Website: home-depot
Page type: address-validator
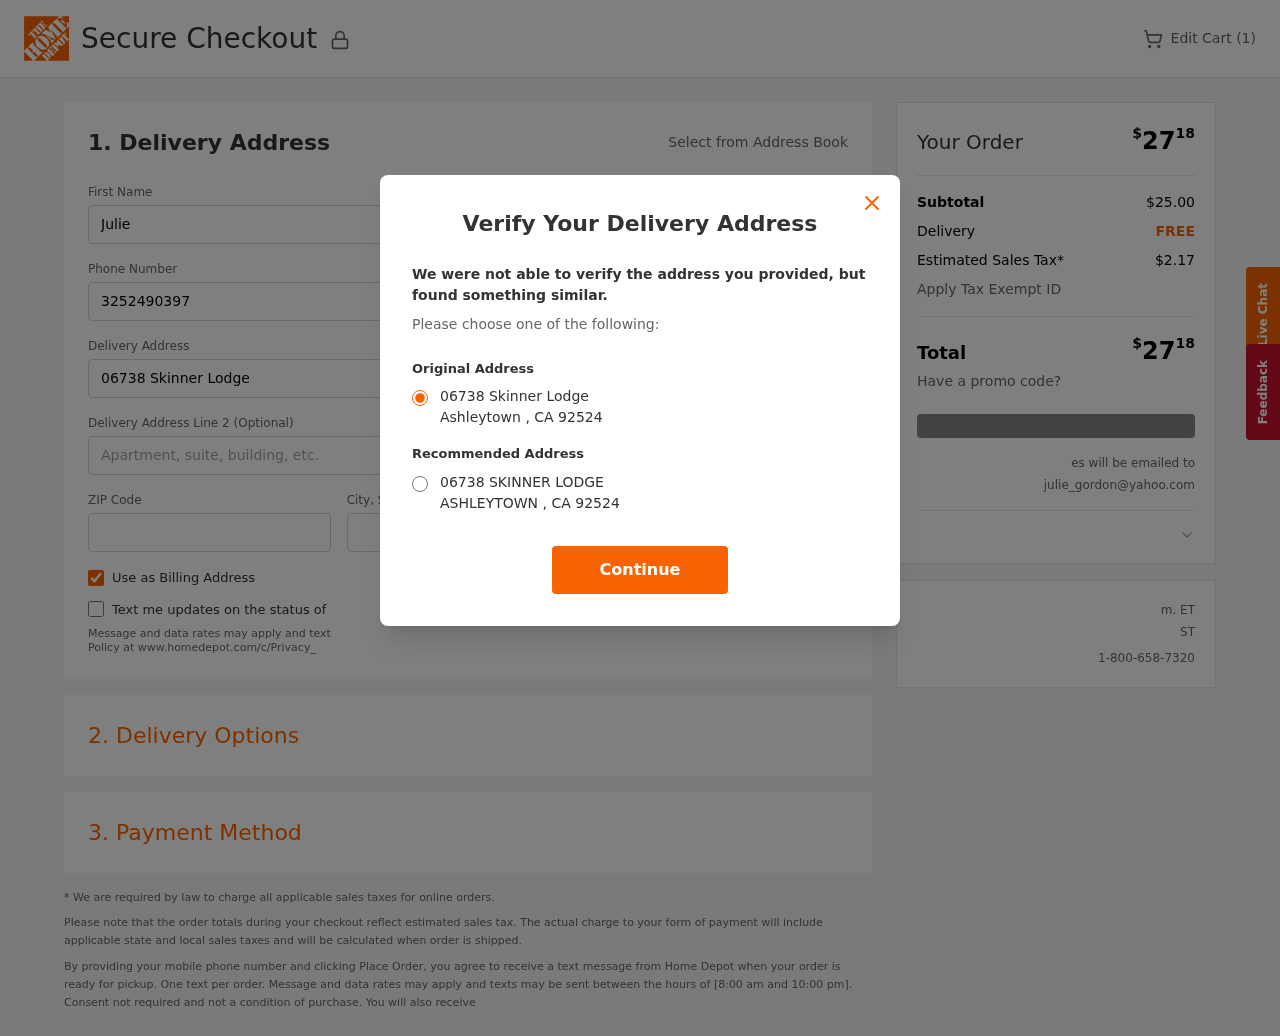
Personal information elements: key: PII_CITY
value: Ashleytown
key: PII_EMAIL
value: julie_gordon@yahoo.com
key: PII_POSTCODE
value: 92524
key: PII_STATE_ABBR
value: CA
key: PII_STREET
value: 06738 Skinner Lodge
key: PII_FIRSTNAME
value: Julie
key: PII_LASTNAME
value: Gordon
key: PII_PHONE
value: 3252490397
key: PII_CITY_STATE
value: Ashleytown, CA
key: PII_STREET_ALT
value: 06738 SKINNER LODGE
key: PII_CITY_ALT
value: ASHLEYTOWN
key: PII_POSTCODE_FULL
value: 92524
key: PII_POSTCODE_NUMERIC
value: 92524
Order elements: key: ORDER_NUM_ITEMS
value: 1
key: ORDER_TOTAL
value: $2718
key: ORDER_SUBTOTAL
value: $25.00
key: ORDER_SHIPPING_COST
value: FREE
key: ORDER_TAX
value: $2.17